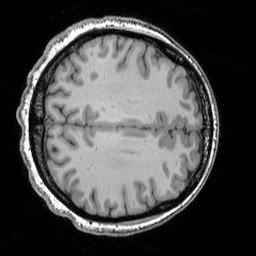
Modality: T1w
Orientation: axial
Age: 27
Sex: female
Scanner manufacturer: siemens
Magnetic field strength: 3 T
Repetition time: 1.9 s
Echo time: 0.00444 s